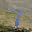
Label: 7